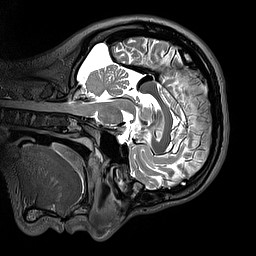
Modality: T2w
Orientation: sagittal
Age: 26
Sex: male
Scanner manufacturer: siemens
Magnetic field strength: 3 T
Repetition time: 3.2 s
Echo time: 0.412 s